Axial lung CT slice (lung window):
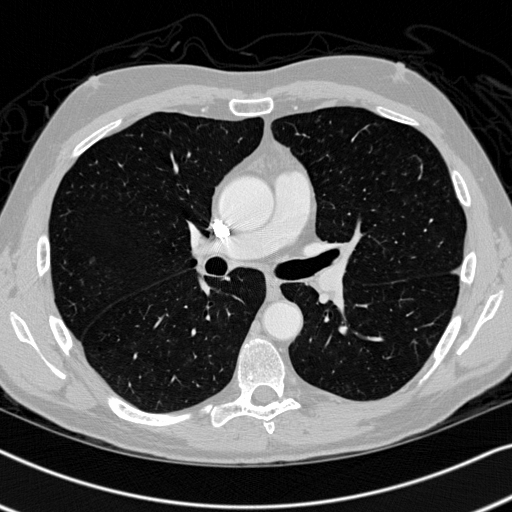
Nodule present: no